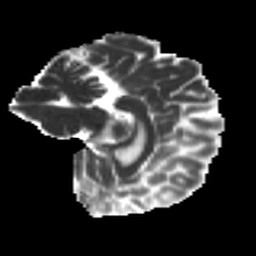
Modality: MD
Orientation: sagittal
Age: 36
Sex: female
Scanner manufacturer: ge
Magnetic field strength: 3 T
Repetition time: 7.8 s
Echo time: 0.0606 s